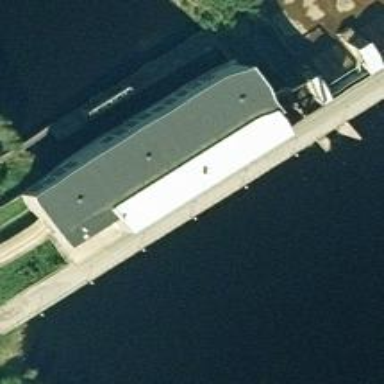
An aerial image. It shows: Dam across waterway.